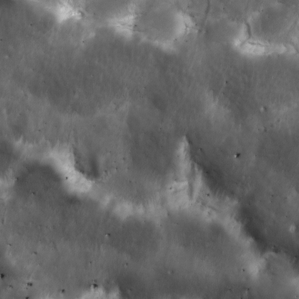
Label: non_frost